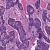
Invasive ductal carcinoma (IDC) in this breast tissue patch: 1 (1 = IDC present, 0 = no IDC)